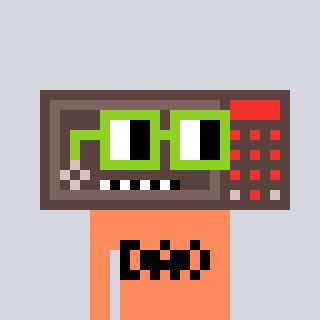
a pixel art character with square light green glasses, a wallsafe-shaped head and a peachy-colored body on a cool background